Question: I'm trying post an a message with one image via facebook graph API, and I can't. In new documentation <URL>
there is no field for an image.
If I try to use a field "object_attachment", only small thumbnail appears and post is styling like a share link.
If I try to use a field "picture", and use url of photo in the internet there is the same result. I can't post "picture" from local,as here:
'''
$post['picture'] = '@' . realpath($image);
'''
error appears: "picture URL is not properly formatted".
I just used a free web app to make a post with a photo, and result is just right(see attached image)
Please tell me, how can I make a post with the exact result?

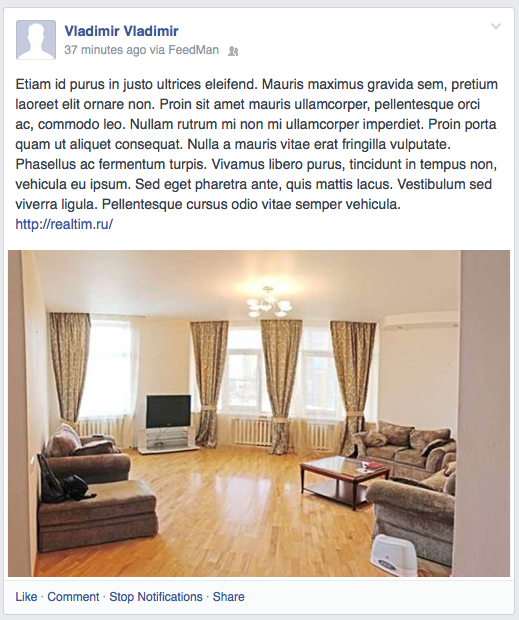
Answer: if you want to post a photo to FB (i.e. in to the Albums) and a text and publish both on the timeline, you need to upload the photo to FB. Not as an attachment with an external URL, but as binary data send to FB.
Have a look at
'''
https://graph.facebook.com/<user id>/photos
'''
and within that field 'source'